Question: This question is somewhat related to <URL>
I am reading and plotting the tmp.csv file:
'''
pol1 pol2 pol3
perim 0.54 0.64 0.40
mst 0.08 0.12 0.12
treeadd 0.25 0.34 0.35
health 0.14 0.17 0.17
bisort 0.48 0.56 0.56
em3d 0.14 0.17 0.17
g721d 1.41 2.58 2.58
mesa 1.16 1.8 1.8
epic 1.82 2.43 2.43
jpege 1.18 1.68 1.68
gzip 1.15 1.43 1.45
vpr 0.19 0.24 0.24
gcc 0.82 1.11 1.15
mcf 0.05 0.05 0.05
crafty 0.67 1.17 1.17
'''
with:
'''
#!/usr/bin/env python
from pandas import *
import matplotlib.pyplot as plt
from numpy import zeros
# Create original dataframe
df = read_csv('tmp.csv',sep='\s')
print df
df.plot(kind='bar')
plt.show()
'''
and I get:
'''
pol1 pol2 pol3
perim 0.54 0.64 0.40
mst 0.08 0.12 0.12
treeadd 0.25 0.34 0.35
health 0.14 0.17 0.17
bisort 0.48 0.56 0.56
em3d 0.14 0.17 0.17
nan NaN NaN NaN
g721d 1.41 2.58 2.58
mesa 1.16 1.80 1.80
epic 1.82 2.43 2.43
jpege 1.18 1.68 1.68
nan NaN NaN NaN
gzip 1.15 1.43 1.45
vpr 0.19 0.24 0.24
gcc 0.82 1.11 1.15
mcf 0.05 0.05 0.05
crafty 0.67 1.17 1.17
'''
and:

Note the separation of the clusters with the empty lines. This is the effect I want.
Is there a way to replace the 'nan' label with "" in the x-axis?
I tried:
df.rename(index={'nan': ""})
However there is an assertion failing
'''
assert(new_axis.is_unique)
'''
Probably because there are multiple 'nan' indexing the df. Ideas?
-Thanks
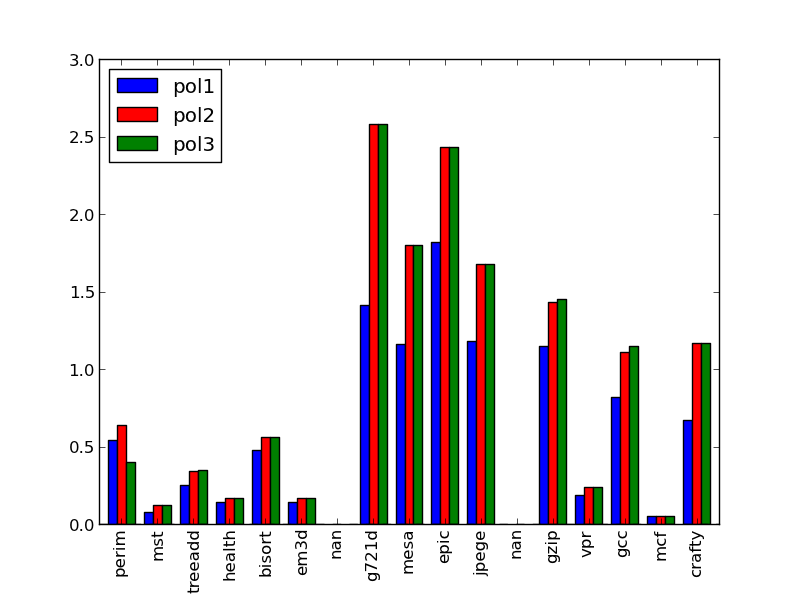
Answer: Instead of modifying the 'DataFrame', perhaps just change the matplotlib xtick labels:
'''
import pandas as pd
import matplotlib.pyplot as plt
df = pd.read_csv('tmp.csv', sep = '\s')
df.plot(kind='bar')
locs, labels = plt.xticks()
plt.xticks(locs, [d if d==d else '' for d in df.index], rotation = 25)
plt.show()
'''